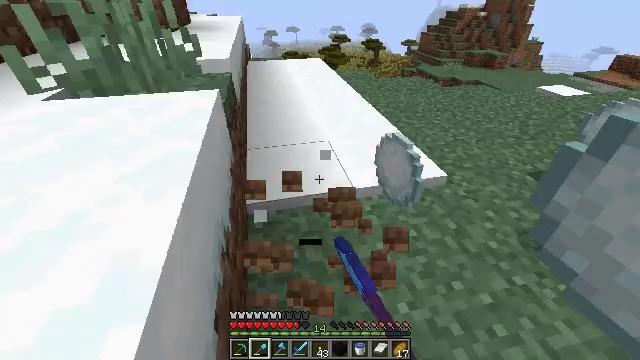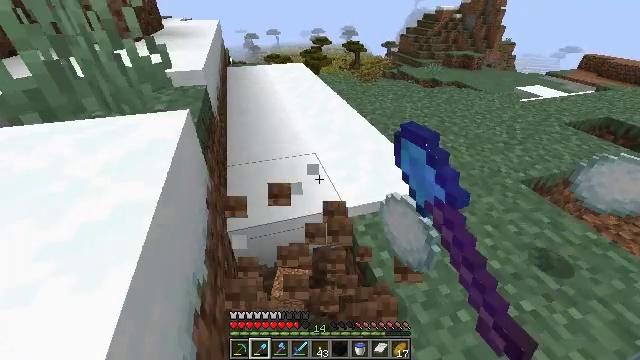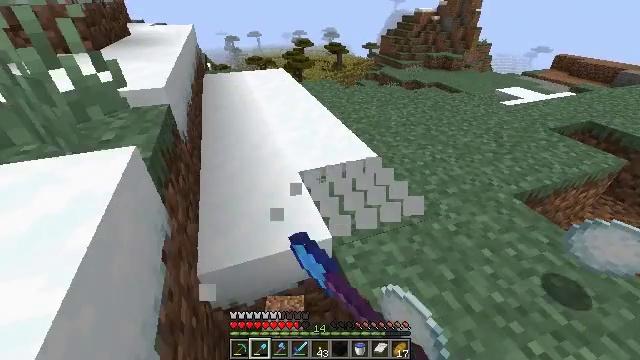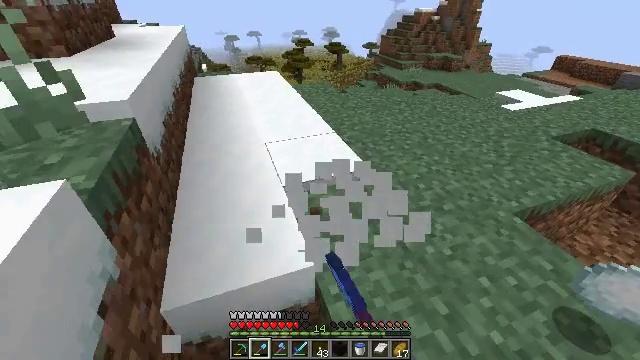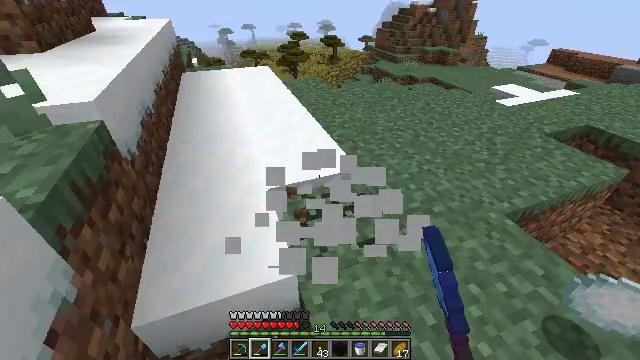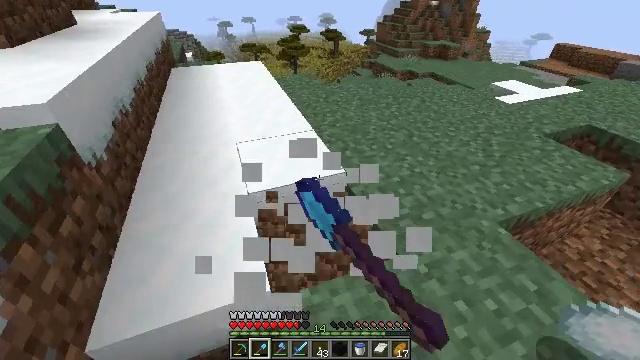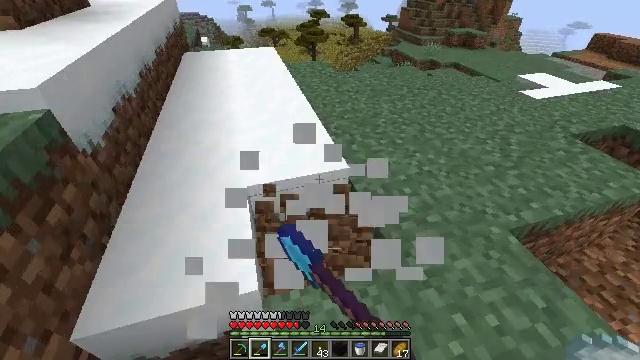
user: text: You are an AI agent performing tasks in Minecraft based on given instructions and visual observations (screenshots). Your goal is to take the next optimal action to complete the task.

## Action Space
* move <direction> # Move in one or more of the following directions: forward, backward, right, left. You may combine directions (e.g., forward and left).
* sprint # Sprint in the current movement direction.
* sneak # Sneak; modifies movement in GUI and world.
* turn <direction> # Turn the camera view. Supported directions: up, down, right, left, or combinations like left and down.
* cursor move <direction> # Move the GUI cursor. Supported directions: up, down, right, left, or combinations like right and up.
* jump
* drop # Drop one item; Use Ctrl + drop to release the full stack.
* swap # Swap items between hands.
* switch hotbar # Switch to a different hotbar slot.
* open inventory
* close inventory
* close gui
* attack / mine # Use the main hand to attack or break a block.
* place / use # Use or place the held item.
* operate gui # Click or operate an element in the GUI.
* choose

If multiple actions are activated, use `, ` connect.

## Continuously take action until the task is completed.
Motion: motion action
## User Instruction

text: Shovel the snow to gather it.
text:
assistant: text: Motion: move forward, turn right, attack / mine
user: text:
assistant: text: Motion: move forward and move right, turn right, attack / mine
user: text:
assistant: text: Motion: move forward and move right, attack / mine
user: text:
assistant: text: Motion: move forward and move right, turn down, attack / mine
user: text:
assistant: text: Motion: move forward and move right, turn down, attack / mine
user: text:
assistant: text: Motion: move forward and move right, turn left and down, attack / mine
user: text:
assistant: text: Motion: attack / mine